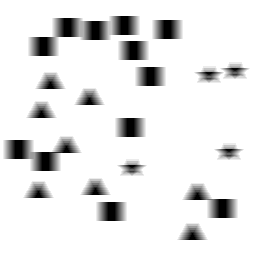
Squares: 12
Triangles: 8
Stars: 4
Total shapes: 24